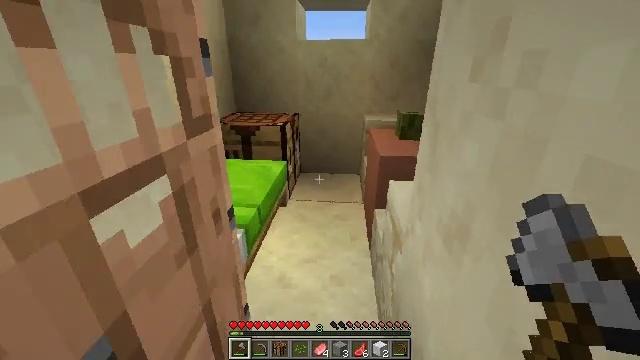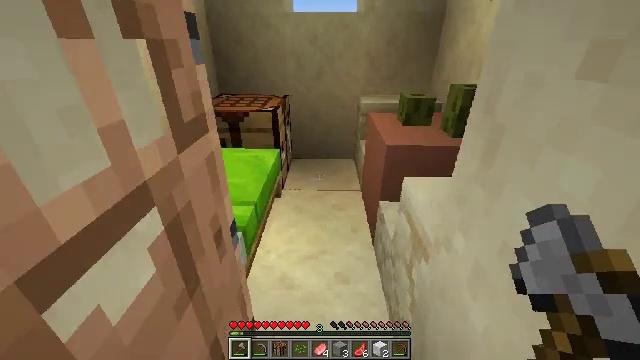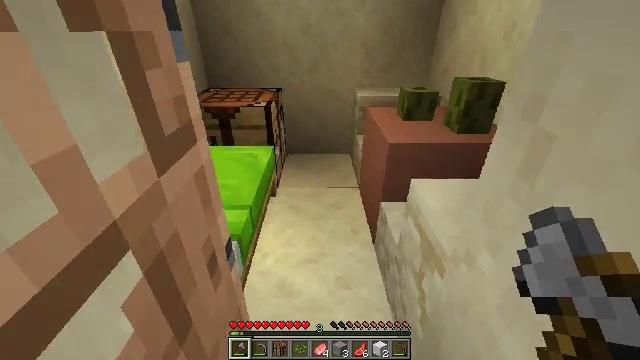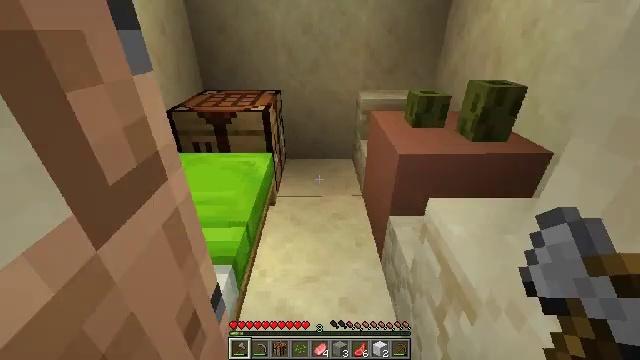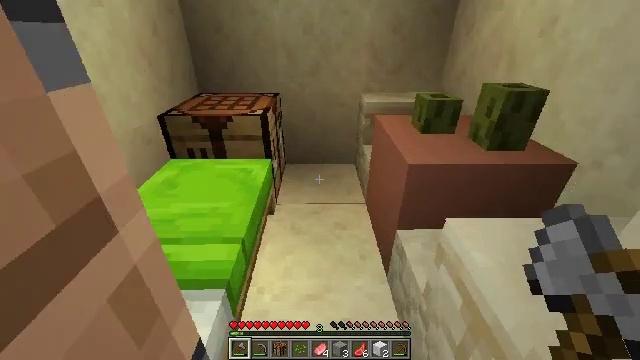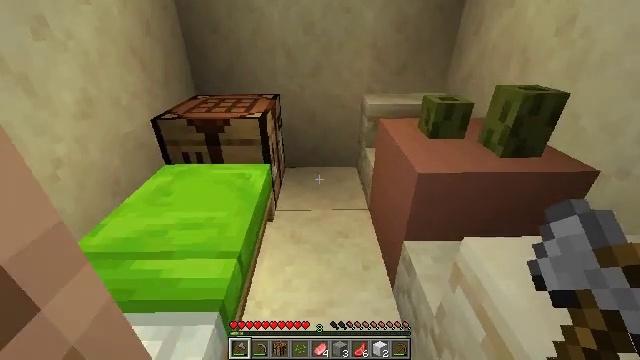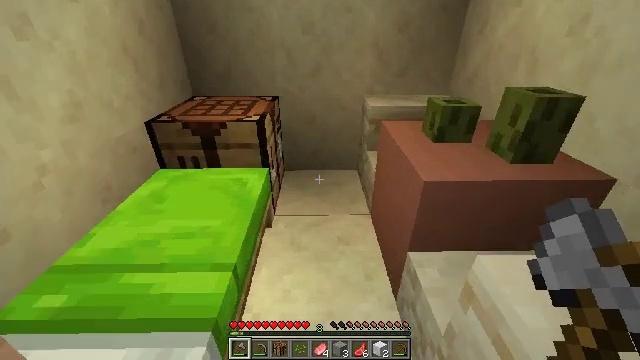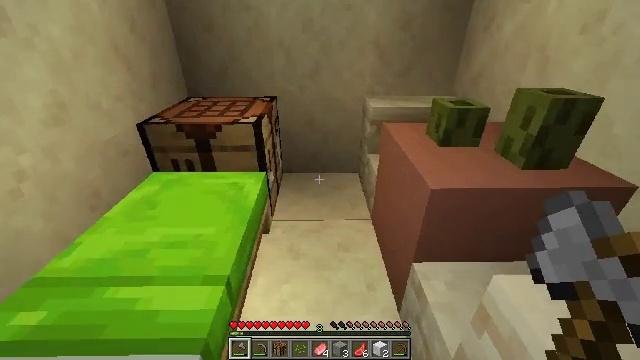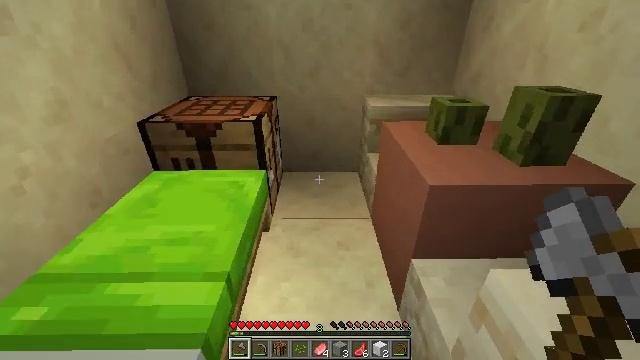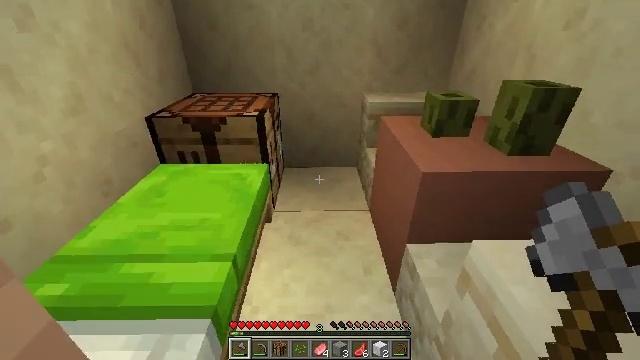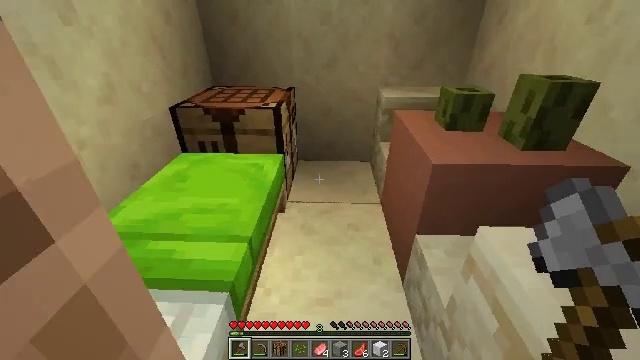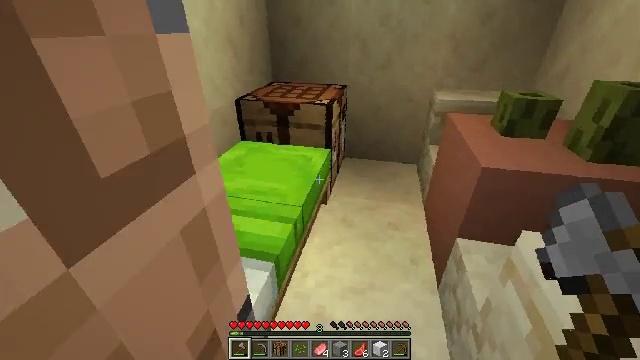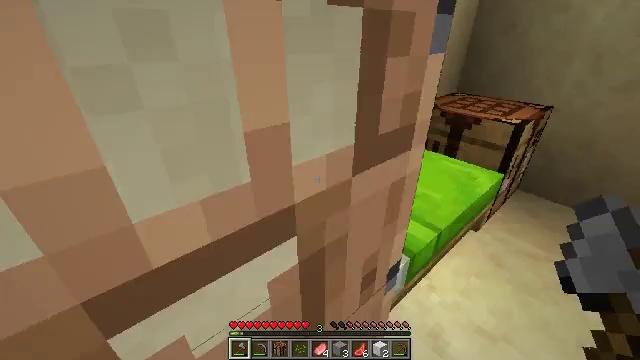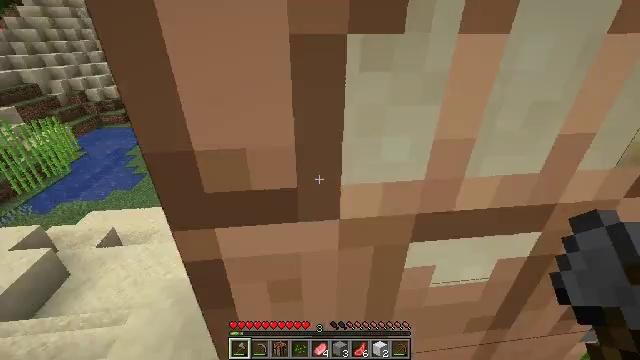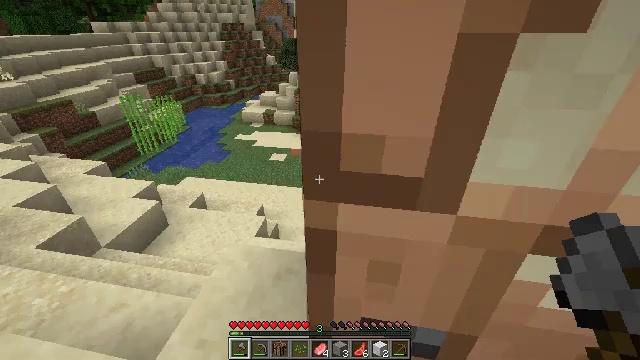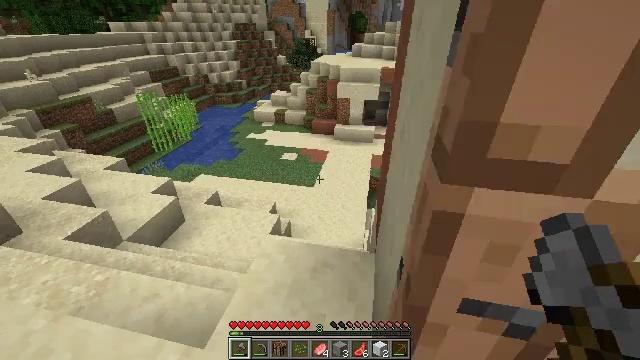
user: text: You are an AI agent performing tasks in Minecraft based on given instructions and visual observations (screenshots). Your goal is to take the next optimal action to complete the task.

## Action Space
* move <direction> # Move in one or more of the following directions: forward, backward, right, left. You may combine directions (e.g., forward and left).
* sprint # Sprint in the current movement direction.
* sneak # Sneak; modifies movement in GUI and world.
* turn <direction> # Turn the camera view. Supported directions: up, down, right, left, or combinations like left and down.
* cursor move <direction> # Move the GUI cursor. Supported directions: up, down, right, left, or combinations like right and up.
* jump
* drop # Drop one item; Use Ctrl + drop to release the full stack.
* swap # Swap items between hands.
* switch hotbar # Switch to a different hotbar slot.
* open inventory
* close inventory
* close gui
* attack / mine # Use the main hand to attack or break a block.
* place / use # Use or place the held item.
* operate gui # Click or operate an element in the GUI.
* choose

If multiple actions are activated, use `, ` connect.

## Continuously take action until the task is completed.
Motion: motion action
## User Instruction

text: Attack the ground to gather sand.
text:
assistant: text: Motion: move forward and move left, turn right and down
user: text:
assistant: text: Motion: move forward and move left, turn right and down
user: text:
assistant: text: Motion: move forward and move left
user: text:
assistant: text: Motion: move forward and move left
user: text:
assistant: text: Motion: move forward
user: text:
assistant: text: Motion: no_op
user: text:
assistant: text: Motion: no_op
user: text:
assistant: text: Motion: move back
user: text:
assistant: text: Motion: move back and move left
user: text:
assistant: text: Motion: move back and move left, turn left
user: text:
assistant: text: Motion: move back and move left, turn left
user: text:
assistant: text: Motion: move back and move left, turn left and up
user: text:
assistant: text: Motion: move back and move left, turn left
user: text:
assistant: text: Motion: move back and move left, turn left and down
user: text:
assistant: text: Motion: move left, turn left
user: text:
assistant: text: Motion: move left
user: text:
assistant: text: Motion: move left
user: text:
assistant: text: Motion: move left
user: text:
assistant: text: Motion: move left
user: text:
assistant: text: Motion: move left
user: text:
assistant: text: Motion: move left
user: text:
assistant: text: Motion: move forward and move left, turn right
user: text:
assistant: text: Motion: move forward and move left
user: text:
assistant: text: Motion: move left
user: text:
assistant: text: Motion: move left
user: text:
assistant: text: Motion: move forward and move left
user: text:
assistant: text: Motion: move forward and move left
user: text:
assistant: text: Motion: move forward and move left
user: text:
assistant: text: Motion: move forward and move left
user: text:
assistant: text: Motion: move forward and move left